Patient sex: M
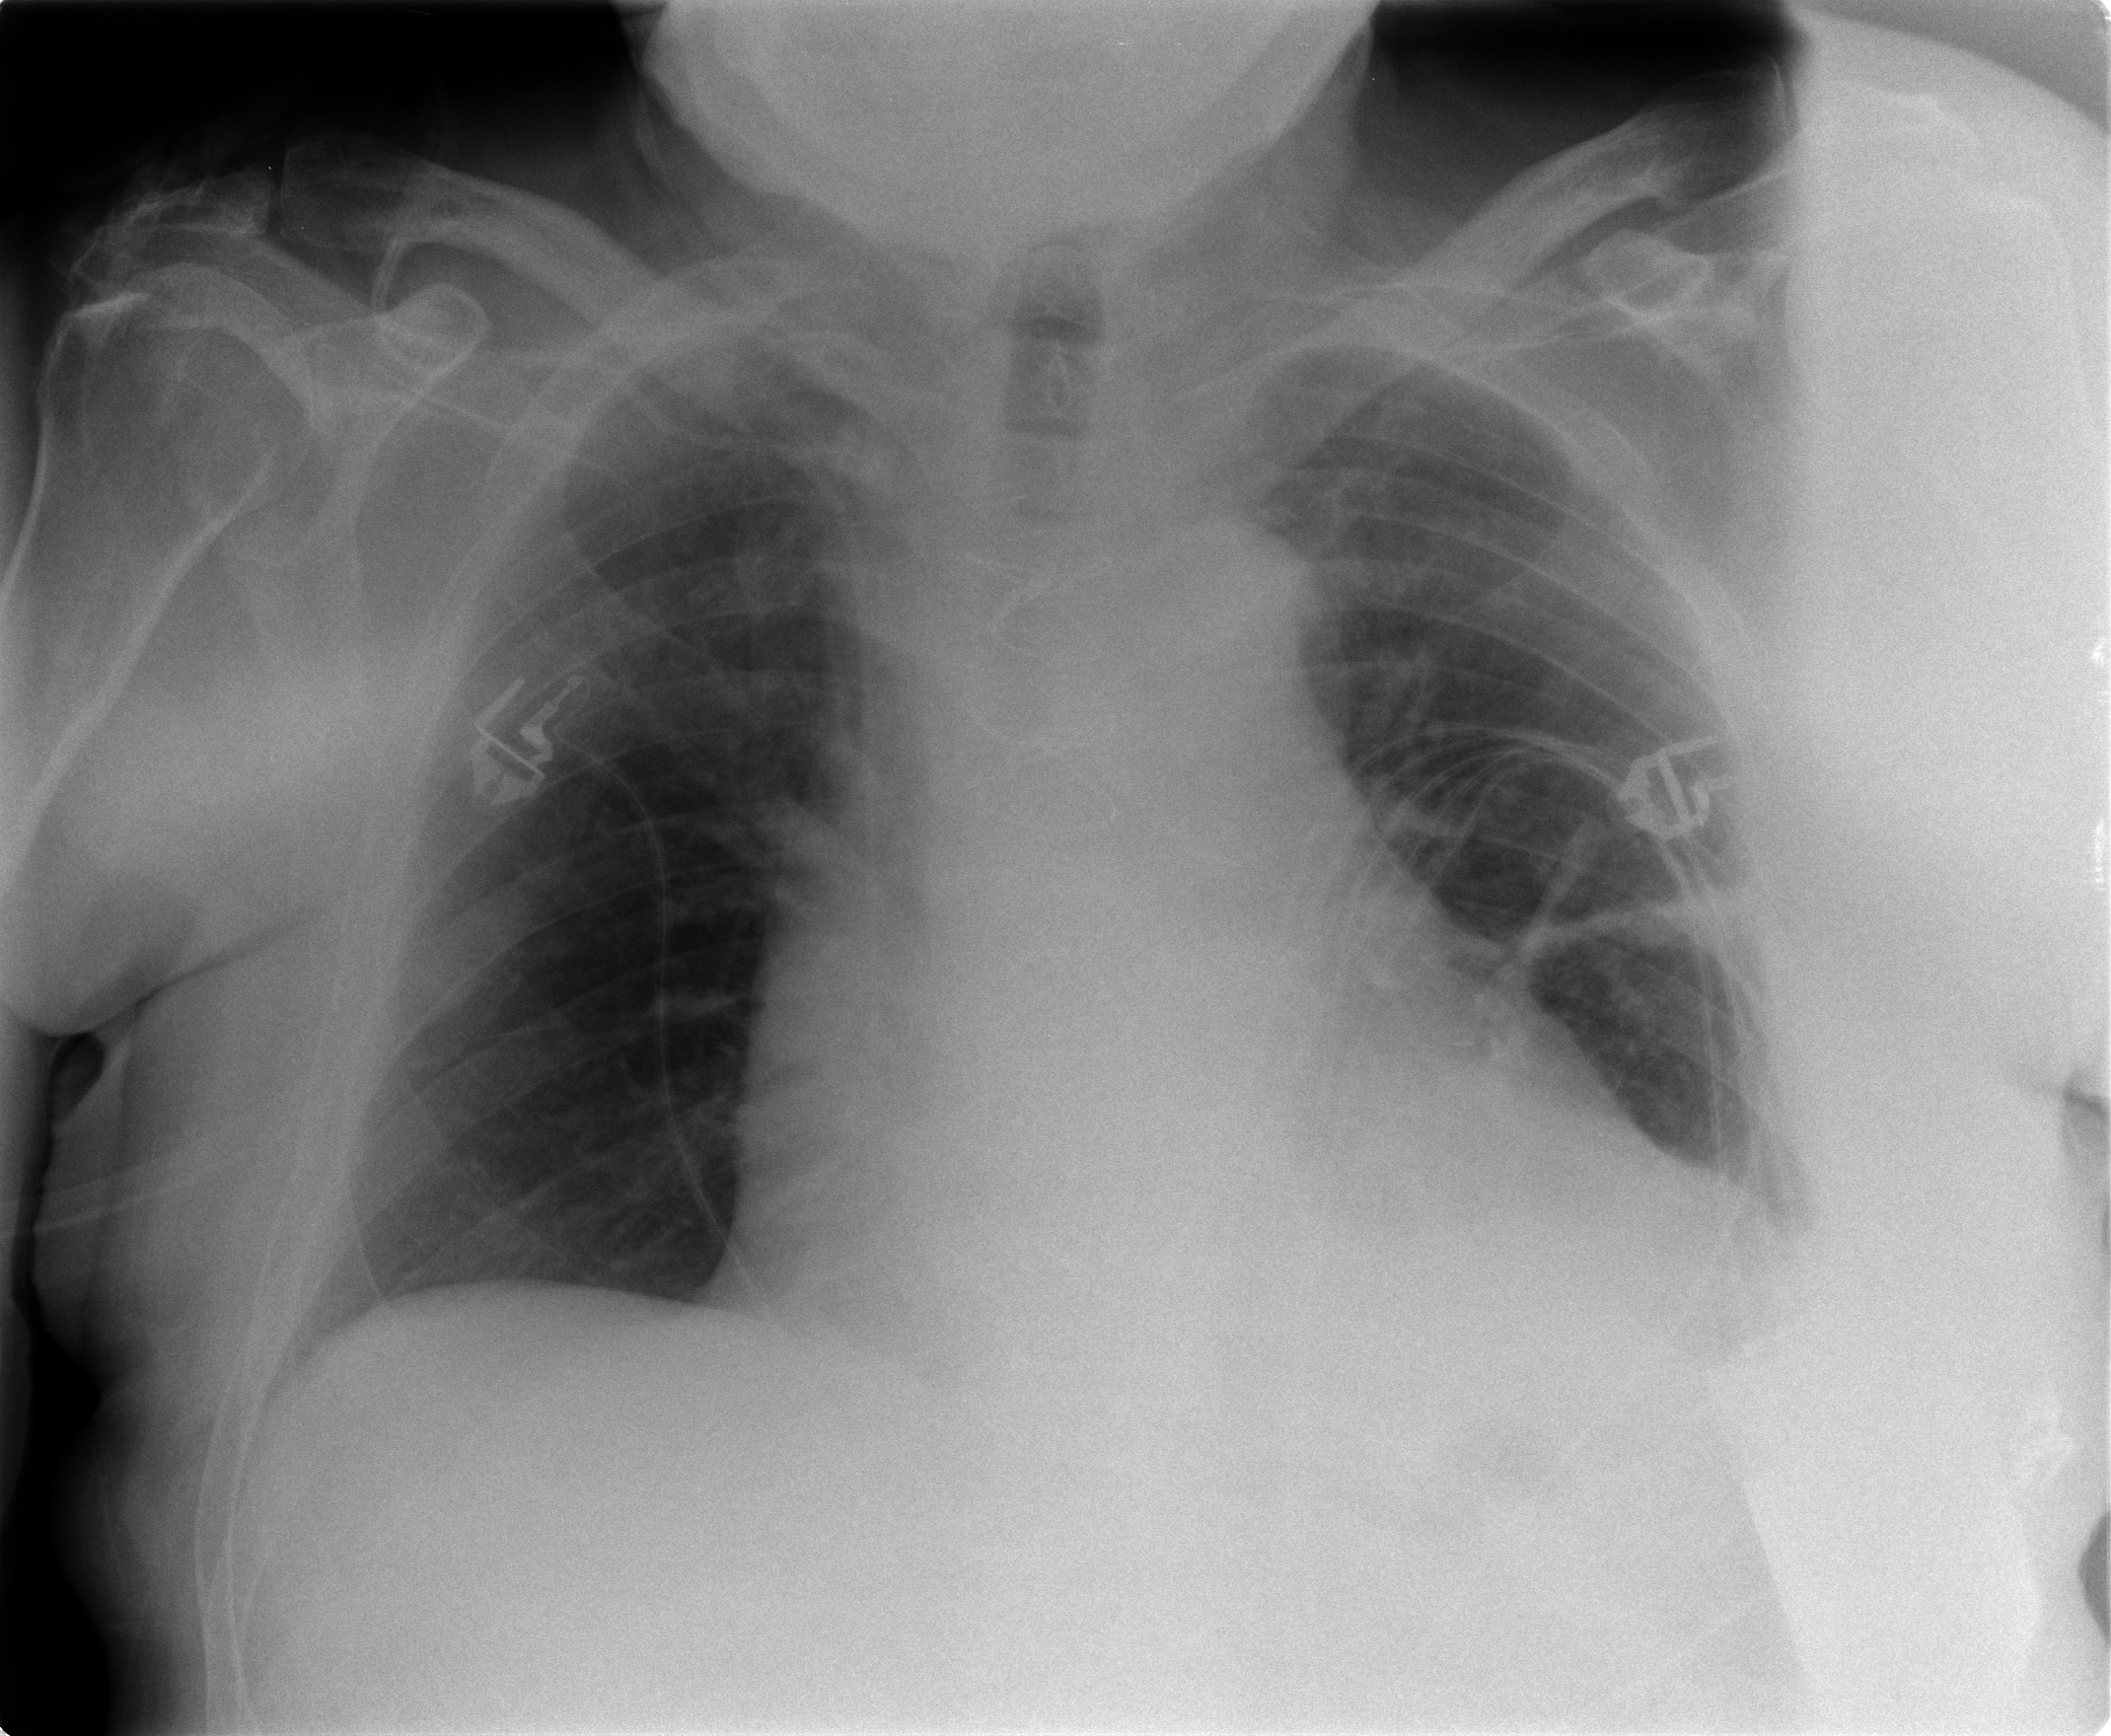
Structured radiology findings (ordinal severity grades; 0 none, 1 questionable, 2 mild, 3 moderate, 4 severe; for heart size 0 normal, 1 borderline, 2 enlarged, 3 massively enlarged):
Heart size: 2
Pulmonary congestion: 2
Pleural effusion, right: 0
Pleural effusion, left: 2
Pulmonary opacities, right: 0
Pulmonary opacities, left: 0
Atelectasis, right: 2
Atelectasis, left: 2